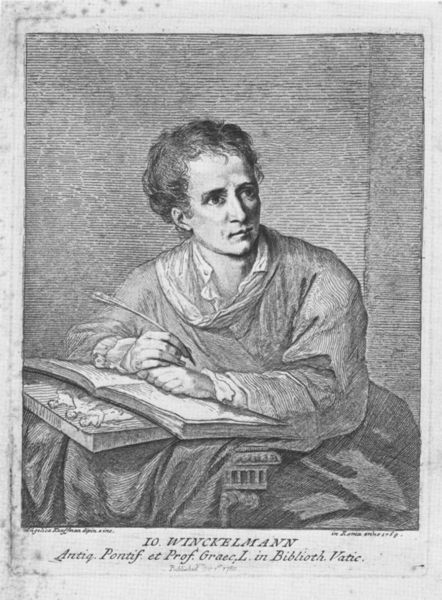
Titel: Johann Joachim Winckelmann
Künstler: Angelika Kauffmann
Schlagwörter: feder, hand, mann, schatten, sitzen, frau, kleid, mund, nase, ohr, tisch, zeichnung, blick, augen, falten, gesicht, hände, portrait, porträt, schrift, schreibtisch, grazien, ernst, inschrift, philosoph, buch, druck, stich, revolution, text, bleistift, schreiben, schreibend, revolutionär, winkelmann, archäologe, winckelmann, kupfterstich, architekturtheoretiker